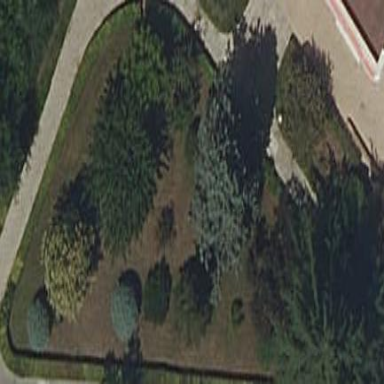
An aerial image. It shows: Garden that is leisure land.